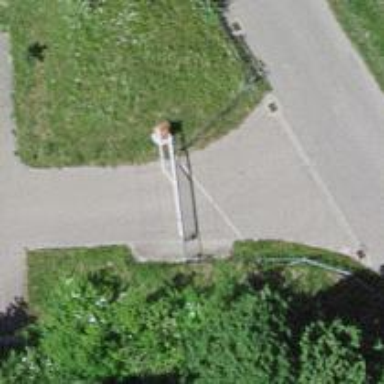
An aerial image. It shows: Gate.